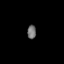
Tissue: prostate
Cell type: Fibroblasts
Senescence score: 0.3051
Nuclear area (px): 116
Mean DAPI intensity: 114.819